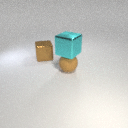
large brown metal cube behind large brown rubber sphere